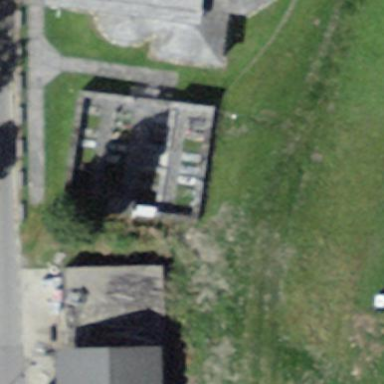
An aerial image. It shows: Grave yard.